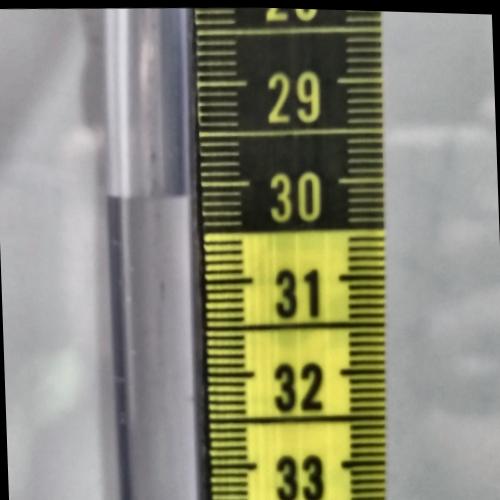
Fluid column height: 30.1 cm